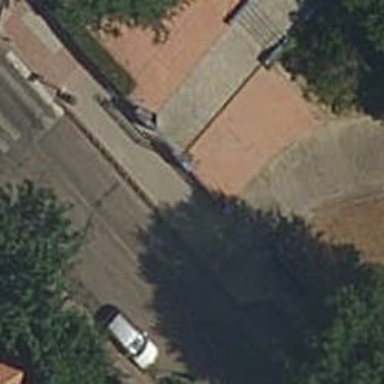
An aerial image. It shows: Footway with concrete surface.